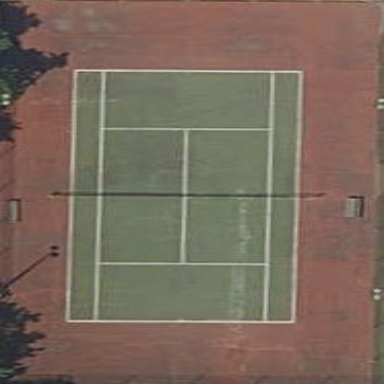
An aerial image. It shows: Tennis court in leisure pitch.